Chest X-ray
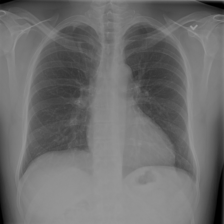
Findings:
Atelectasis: negative
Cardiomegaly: negative
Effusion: negative
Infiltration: negative
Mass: negative
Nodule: negative
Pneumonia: negative
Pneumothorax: negative
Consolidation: negative
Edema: negative
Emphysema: negative
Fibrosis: negative
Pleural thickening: negative
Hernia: negative